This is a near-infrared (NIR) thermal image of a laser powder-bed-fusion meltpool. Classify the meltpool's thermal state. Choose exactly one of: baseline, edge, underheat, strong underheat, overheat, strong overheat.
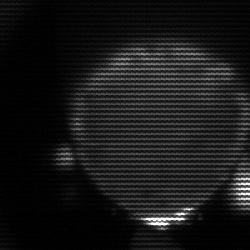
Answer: edge